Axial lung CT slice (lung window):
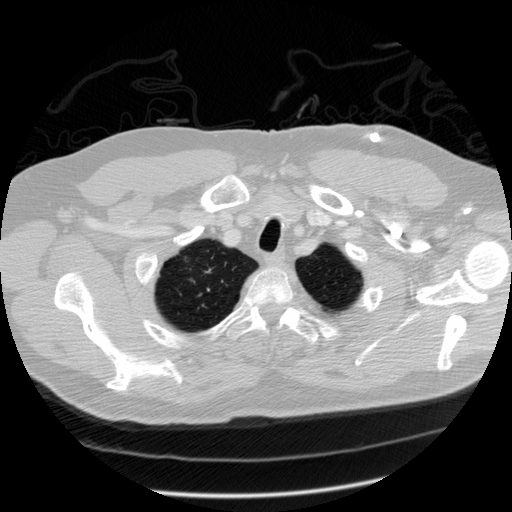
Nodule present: no